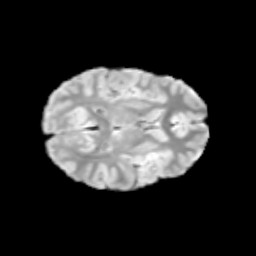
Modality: T2w
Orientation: axial
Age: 13
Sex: male
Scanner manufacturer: siemens
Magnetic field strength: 3 T
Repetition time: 3.8 s
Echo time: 0.07 s